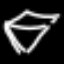
Label: diamond